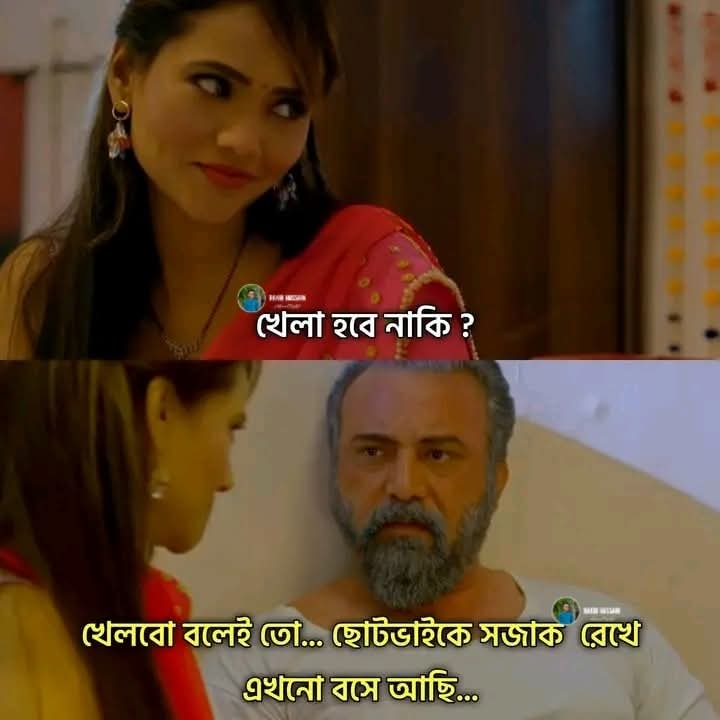
Text: খেলা হবে নাকি?
খেলবো বলেই তো... ছোটভাইকে সজাক রেখে এখনো বসে আছি...
Label: Non Hate